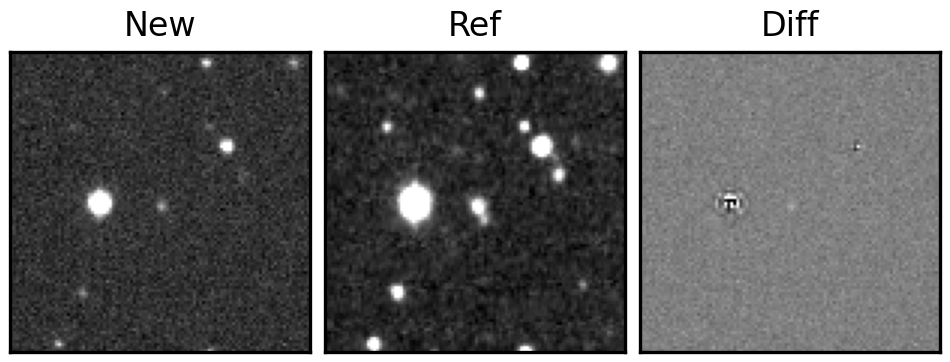
Label: real